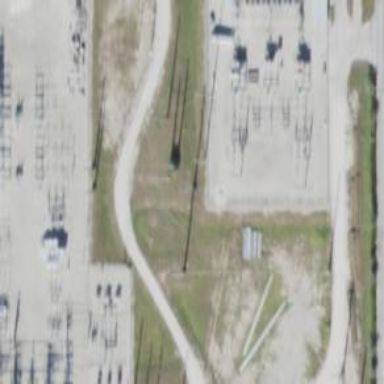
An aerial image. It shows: Power tower.